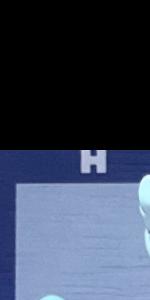
Label: Empty